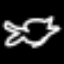
Label: frog